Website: walmart
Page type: billing-address
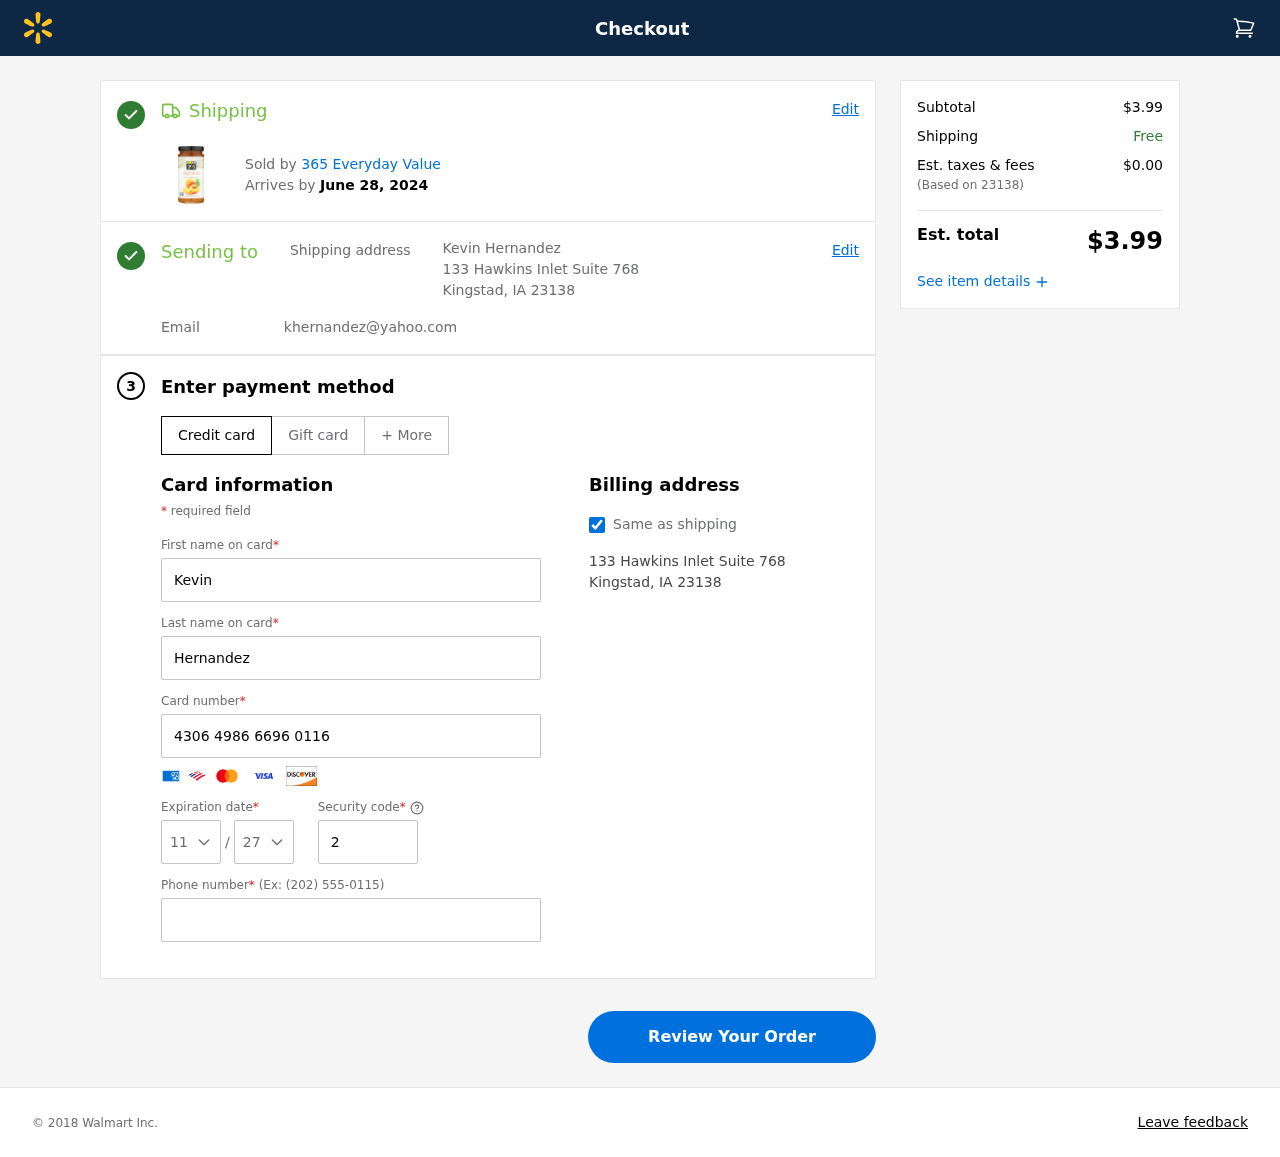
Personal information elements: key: PII_CARD_CVV
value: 267
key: PII_CARD_EXPIRY_MONTH
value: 11
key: PII_CARD_EXPIRY_YEAR
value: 27
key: PII_CARD_NUMBER
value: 4306 4986 6696 0116
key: PII_CITY_STATE_ZIP
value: Kingstad, IA 23138
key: PII_EMAIL
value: khernandez@yahoo.com
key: PII_FIRSTNAME
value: Kevin
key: PII_FULLNAME
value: Kevin Hernandez
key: PII_LASTNAME
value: Hernandez
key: PII_PHONE
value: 9073670269
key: PII_POSTCODE
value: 23138
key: PII_STREET
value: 133 Hawkins Inlet Suite 768
Product elements: key: PRODUCT1_BRAND
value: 365 Everyday Value
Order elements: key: ORDER_DELIVERY_DATE
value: June 28, 2024
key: ORDER_SUBTOTAL
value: $3.99
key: ORDER_TAX
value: $0.00
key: ORDER_TOTAL
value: $3.99